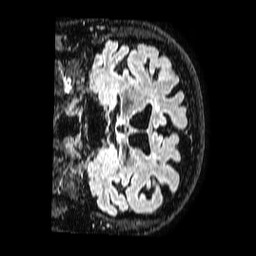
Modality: FLAIR
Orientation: coronal
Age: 79
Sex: male
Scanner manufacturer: philips
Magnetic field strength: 1.5 T
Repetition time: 4.8 s
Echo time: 0.3 s